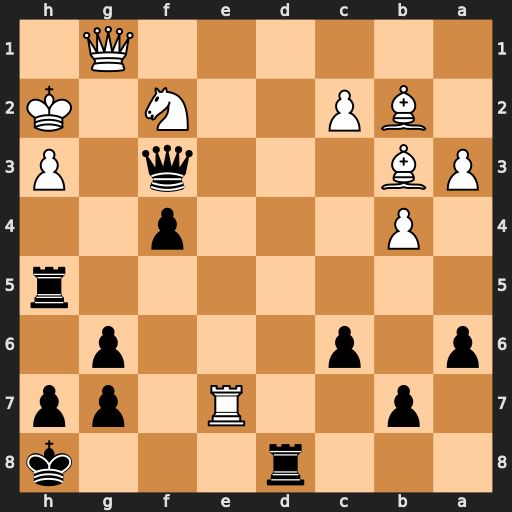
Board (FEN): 3r3k/1p2R1pp/p1p3p1/7r/1P3p2/PB3q1P/1BP2N1K/6Q1
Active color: b
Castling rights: -
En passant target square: -
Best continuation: Rxh3+ Nxh3 Rd2+ Qf2 Rxf2+